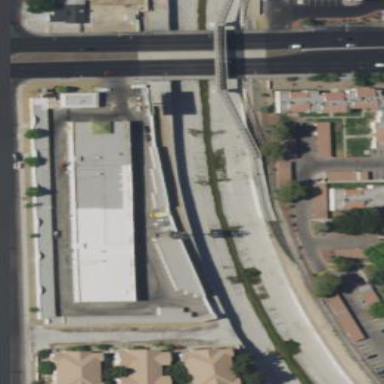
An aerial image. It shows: Self-storage facility.